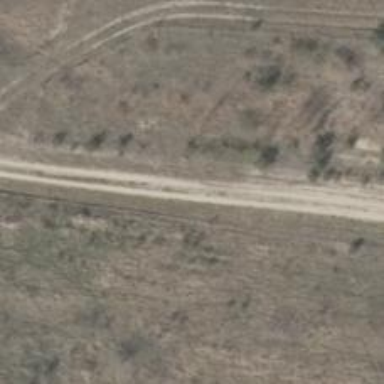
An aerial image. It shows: Sandy track road with grade5 tracktype.